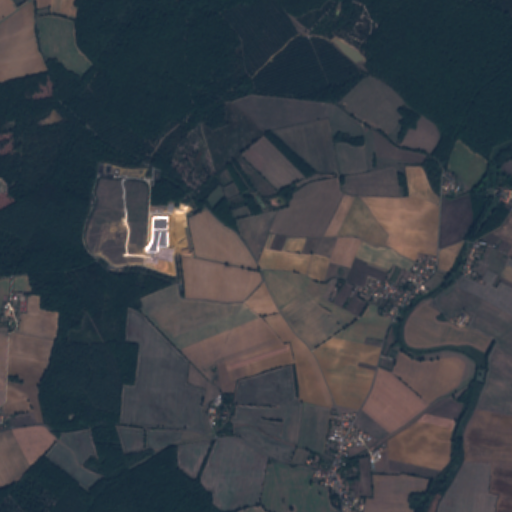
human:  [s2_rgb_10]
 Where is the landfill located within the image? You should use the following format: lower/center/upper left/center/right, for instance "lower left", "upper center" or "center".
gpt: The landfill is located in the center left of the image.
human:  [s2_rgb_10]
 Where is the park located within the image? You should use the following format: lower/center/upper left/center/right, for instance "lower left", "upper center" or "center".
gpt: The park is located in the lower center of the image.
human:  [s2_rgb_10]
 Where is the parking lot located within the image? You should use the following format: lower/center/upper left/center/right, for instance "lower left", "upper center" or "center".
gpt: The parking lot is located in the lower center of the image.
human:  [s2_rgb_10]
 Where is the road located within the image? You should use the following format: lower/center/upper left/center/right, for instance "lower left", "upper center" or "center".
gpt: There is no road in the image.